Question: I have a js object and i'm trying to access it directly without having to do something like :
'''
for(i in data) { obj = data[i] }
'''
is there a better way to access this object without looping ? (i'll always have 1 result)
here is the firebug result for console.log(data) :

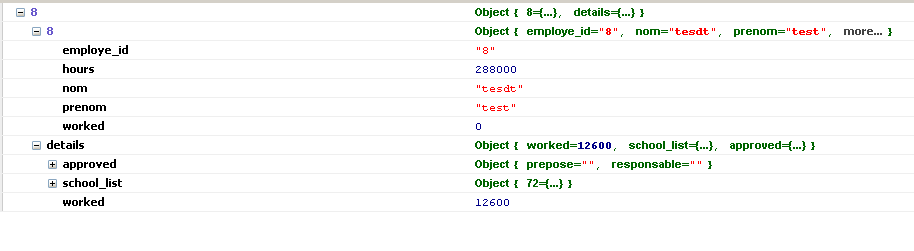
Answer: No, you can't access a property without knowing its name (aside from using fancy <URL>.
If you know that you always have exactly one key in your object, you might have chosen the wrong data structure.